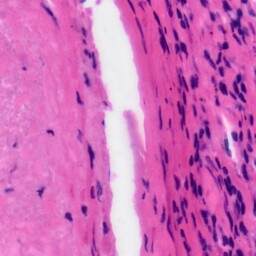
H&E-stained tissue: Tonsil